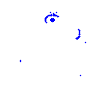
Particle: electron